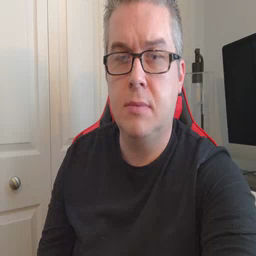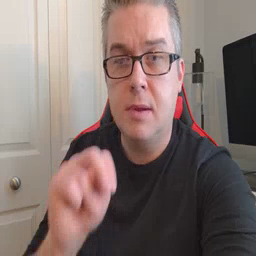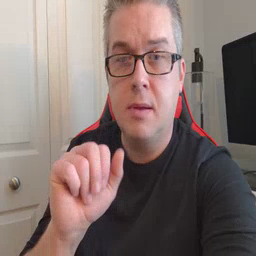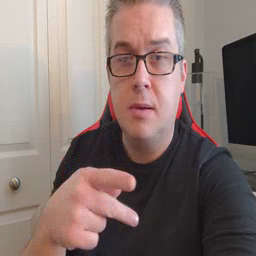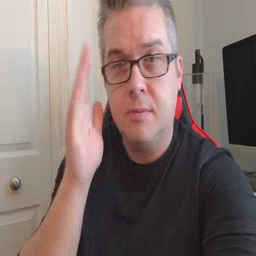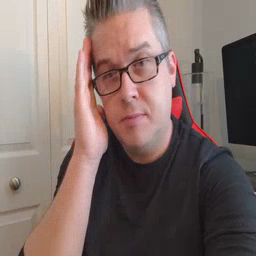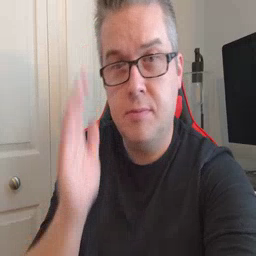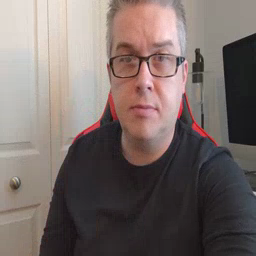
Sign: nap